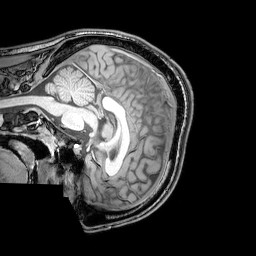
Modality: T1w
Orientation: sagittal
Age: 24
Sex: male
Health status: healthy
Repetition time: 0.081 s
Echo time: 0.037 s